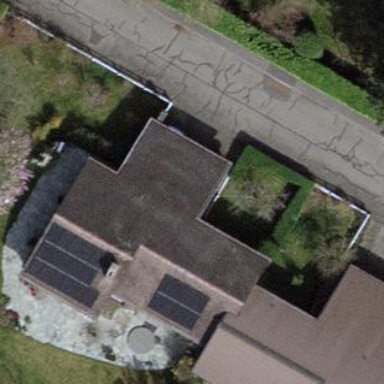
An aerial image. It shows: View of roof of building.